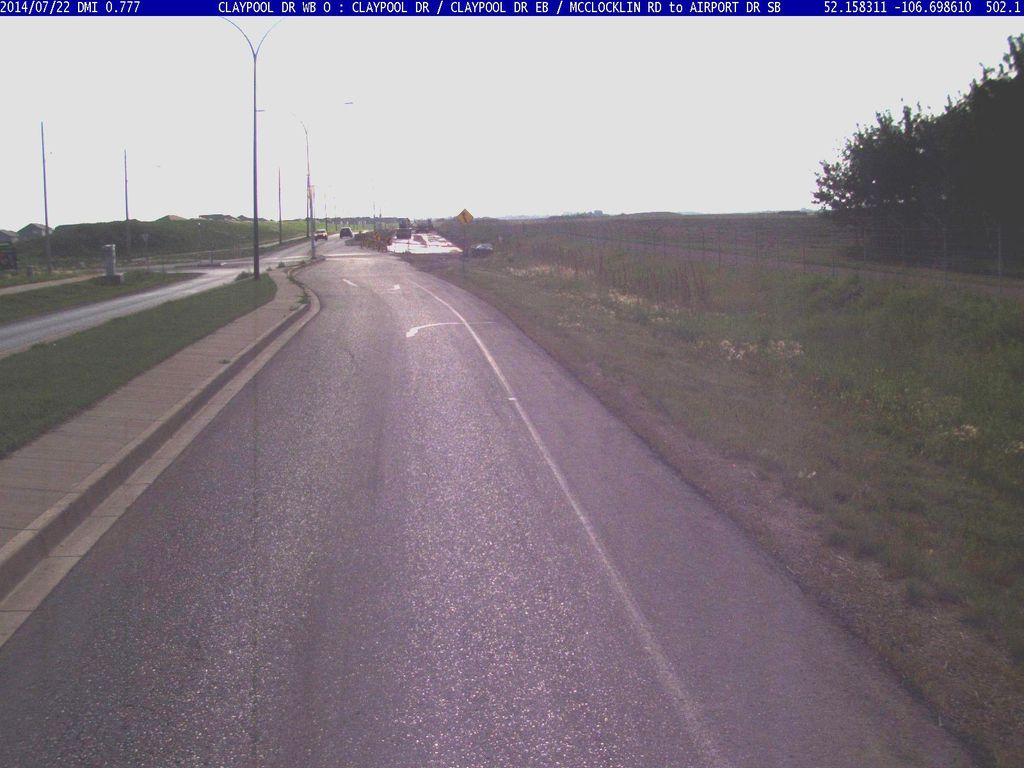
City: saskatoon